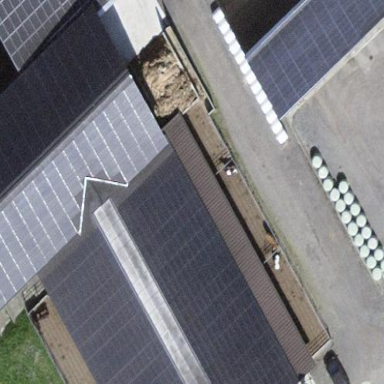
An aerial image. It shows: Solar power generator using photovoltaic method with solar photovoltaic panel types.